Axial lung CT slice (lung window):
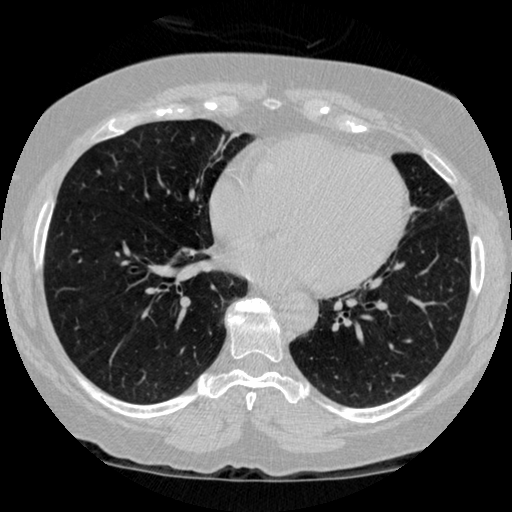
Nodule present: no